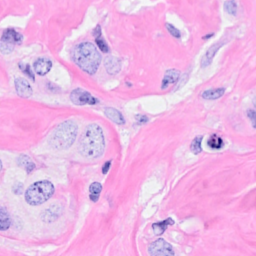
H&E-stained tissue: Breast